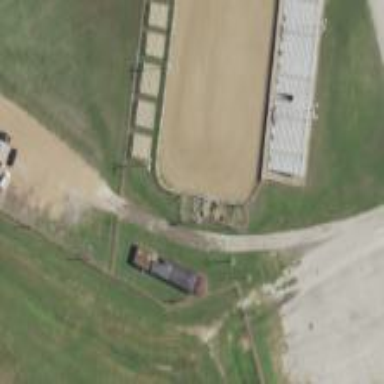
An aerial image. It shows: Rodeo pitch for leisure land activities.